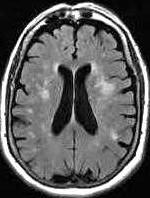
Label: notumor